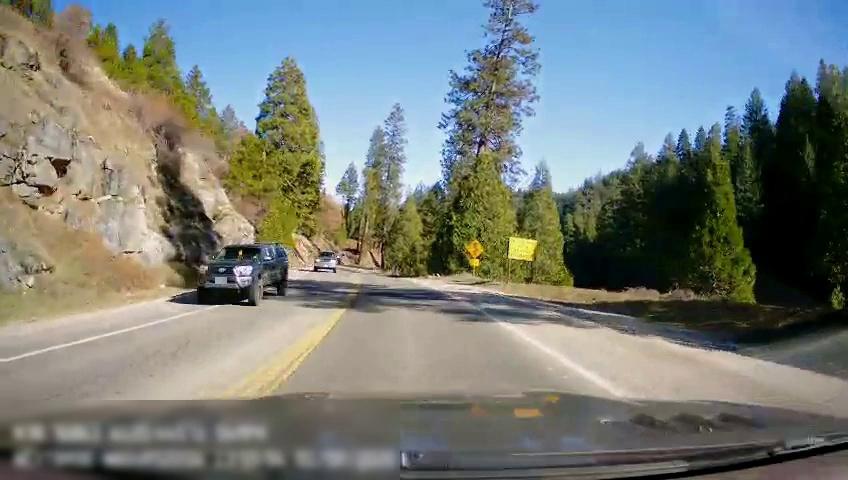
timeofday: Day
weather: Sunny
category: Drivable Space
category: Vehicles | SUV
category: Vehicles | SUV
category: Lanes | Alternate Lane
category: Lanes | Opposite Lane
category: Lanes | Current Lane
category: Lanes | Opposite Lane
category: Traffic | Signs
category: Traffic | Signs
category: Traffic | Signs